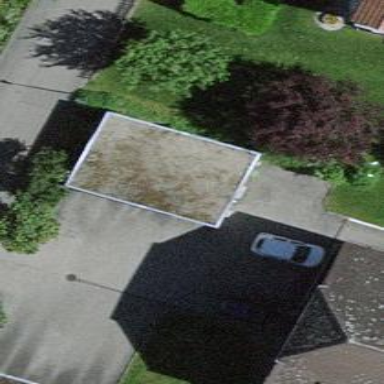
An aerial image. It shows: Garage.